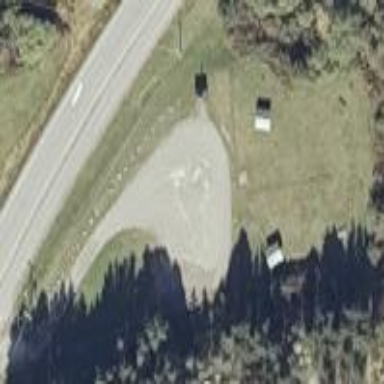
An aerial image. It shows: Rest area on the road.